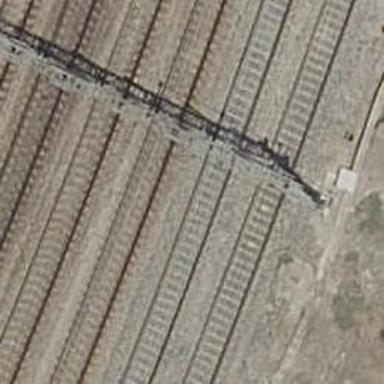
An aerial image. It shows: Railway with electrified contact lines running along embankment.